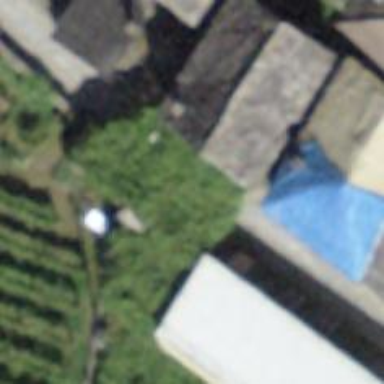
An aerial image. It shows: Picnic table located in leisure land area.